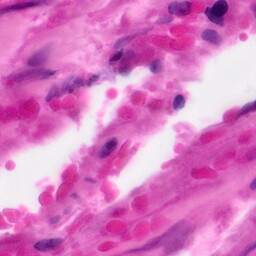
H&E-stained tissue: Pancreatic